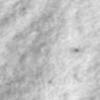
Label: no_change